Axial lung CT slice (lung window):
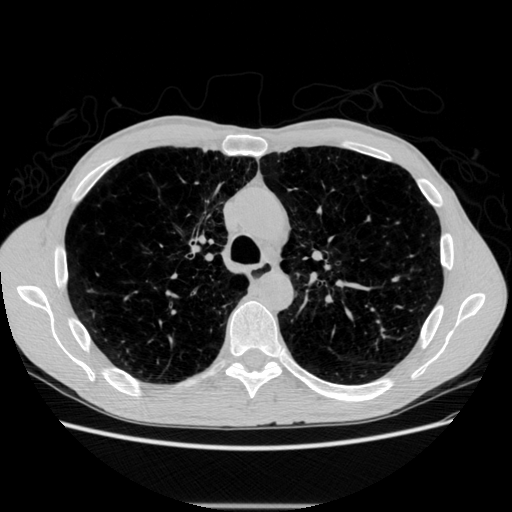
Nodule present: no